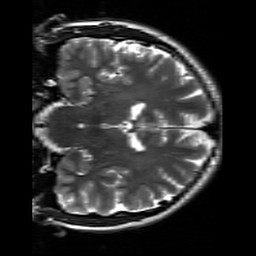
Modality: T2w
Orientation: coronal
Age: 26
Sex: male
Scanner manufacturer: siemens
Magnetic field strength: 3 T
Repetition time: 7 s
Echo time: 0.09 s